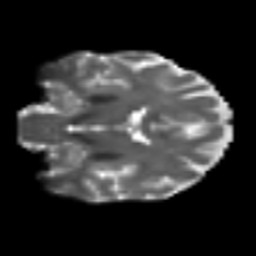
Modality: T2w
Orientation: coronal
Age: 62
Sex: female
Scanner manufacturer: siemens
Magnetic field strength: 3 T
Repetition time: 4.987 s
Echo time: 0.0792 s